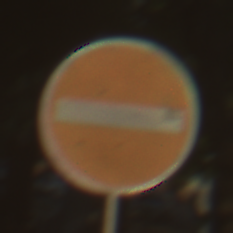
Verkehrszeichen: VerbotDerEinfahrt
Umgebung: Outdoor, Suburban
Tageszeit: SunriseSunset
Wetter: Clear
Licht: Natural
Jahreszeit: NotSpecified
Kontrast: HighContrast